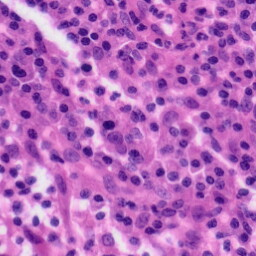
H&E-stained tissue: Tonsil